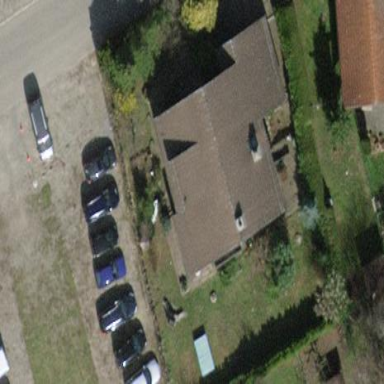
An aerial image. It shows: Detached building.